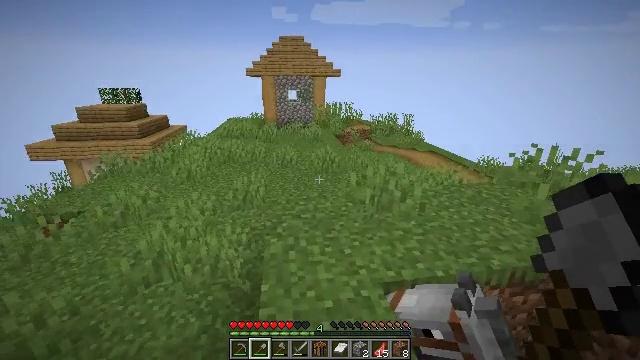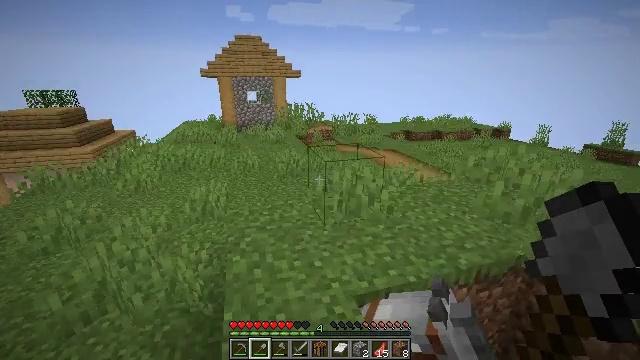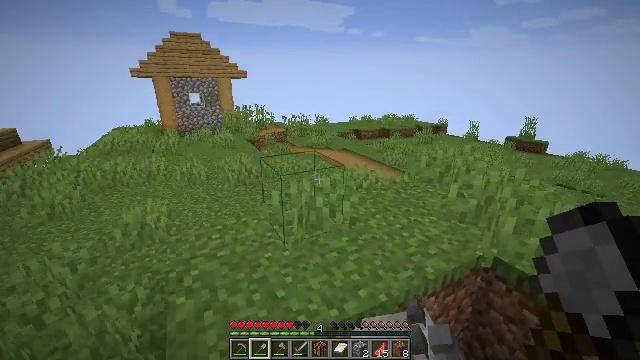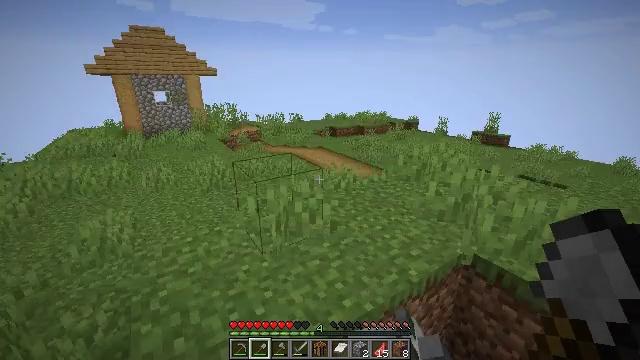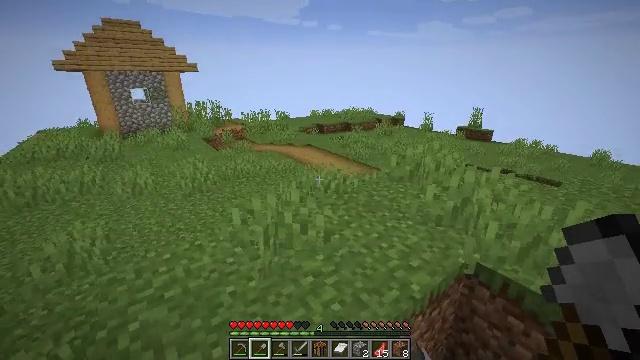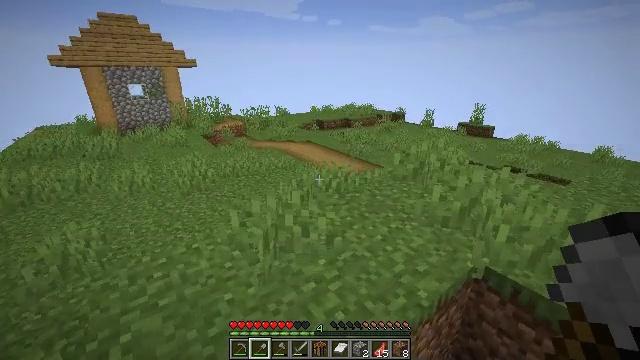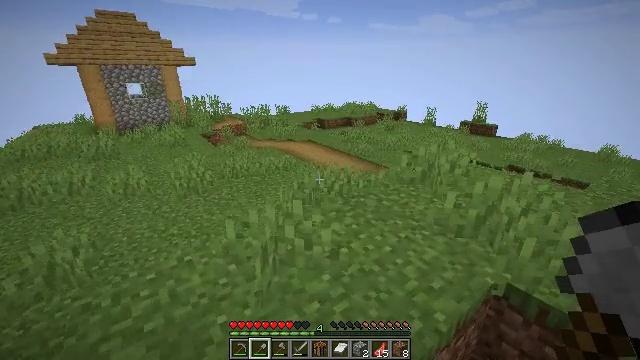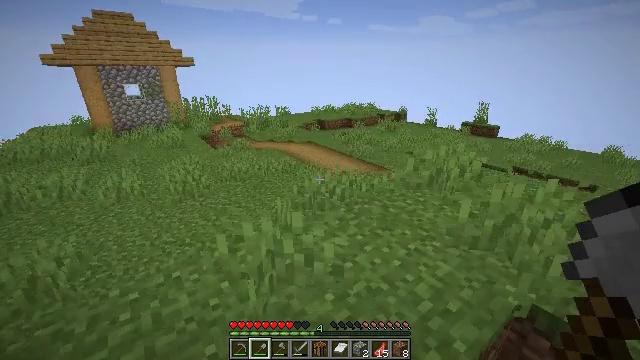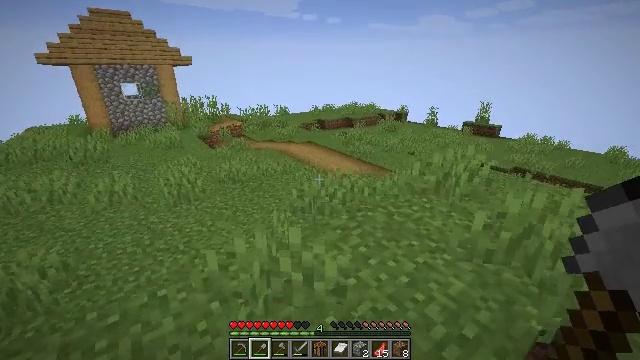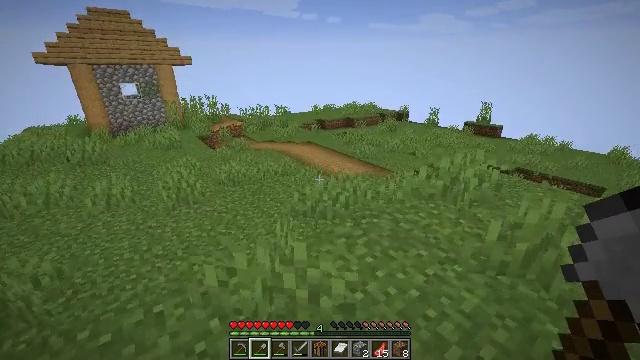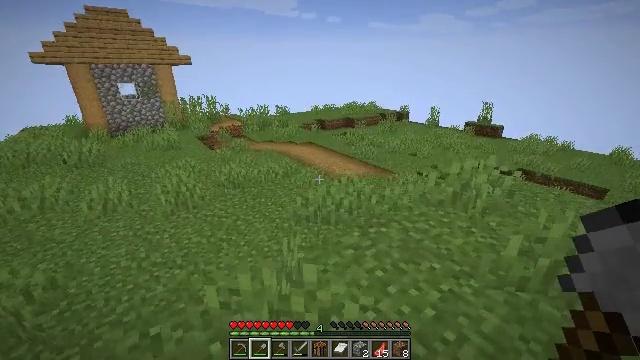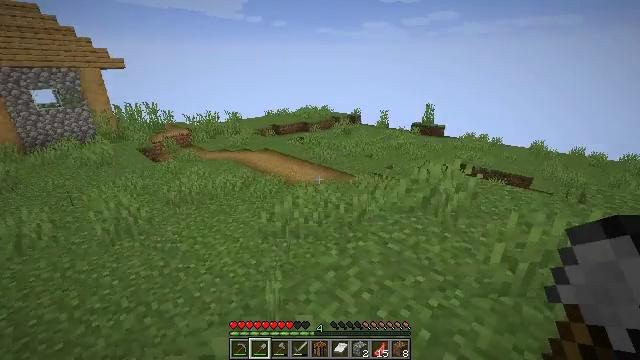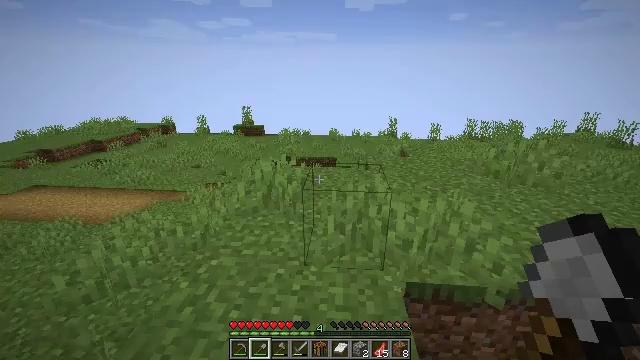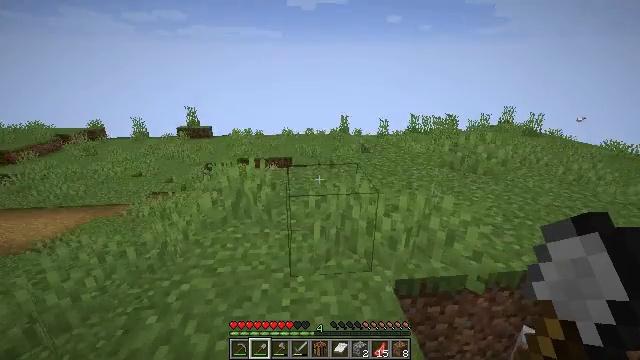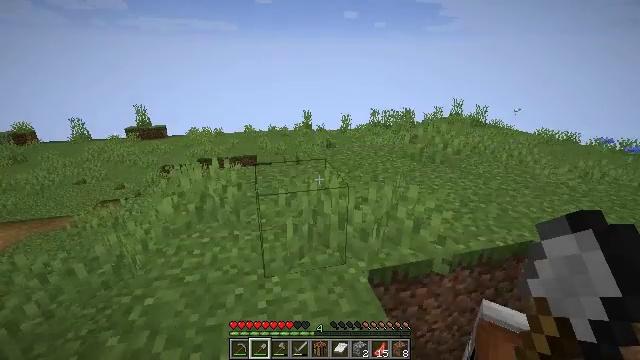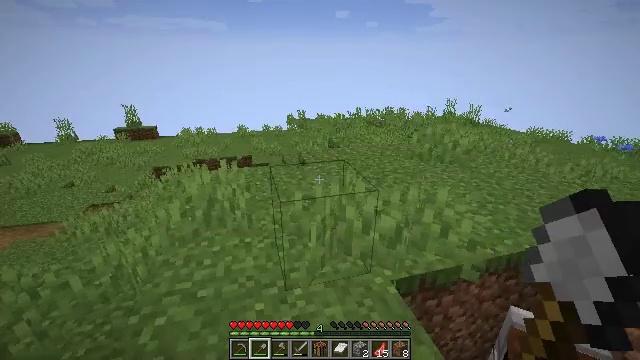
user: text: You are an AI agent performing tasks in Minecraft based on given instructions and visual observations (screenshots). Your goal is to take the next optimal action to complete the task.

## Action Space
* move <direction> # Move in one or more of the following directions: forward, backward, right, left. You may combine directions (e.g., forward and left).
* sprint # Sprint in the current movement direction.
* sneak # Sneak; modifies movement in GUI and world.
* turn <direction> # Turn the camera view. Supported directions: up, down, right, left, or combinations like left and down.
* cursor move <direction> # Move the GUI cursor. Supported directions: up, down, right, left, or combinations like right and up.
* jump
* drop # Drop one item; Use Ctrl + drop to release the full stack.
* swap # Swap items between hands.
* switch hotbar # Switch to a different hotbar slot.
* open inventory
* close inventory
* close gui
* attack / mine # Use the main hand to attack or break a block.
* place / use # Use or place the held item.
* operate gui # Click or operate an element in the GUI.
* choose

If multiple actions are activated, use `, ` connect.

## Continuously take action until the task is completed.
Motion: motion action
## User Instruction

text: Harvest beetroots from the farm.
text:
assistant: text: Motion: move forward, turn right, attack / mine
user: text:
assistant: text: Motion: move forward, turn right, attack / mine
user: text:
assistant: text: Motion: move forward, turn right, attack / mine
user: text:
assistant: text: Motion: move forward, turn right, attack / mine
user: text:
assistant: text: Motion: move forward, attack / mine
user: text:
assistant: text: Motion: move forward, attack / mine
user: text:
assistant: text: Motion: move forward, attack / mine
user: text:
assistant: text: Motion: move forward, attack / mine
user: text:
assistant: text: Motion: move forward and move left, attack / mine
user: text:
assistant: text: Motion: move forward and move left, attack / mine
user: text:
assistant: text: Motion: move forward and move left, turn right, attack / mine
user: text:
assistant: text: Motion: move forward and move left, turn right, attack / mine
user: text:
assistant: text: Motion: move forward and move left, turn right, attack / mine
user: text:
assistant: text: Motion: move forward and move left, turn right, attack / mine
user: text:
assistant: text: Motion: move forward and move left, turn right, attack / mine
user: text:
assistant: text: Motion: move forward and move left, attack / mine
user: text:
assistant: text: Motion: move forward and move left, attack / mine
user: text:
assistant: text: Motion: move forward, attack / mine
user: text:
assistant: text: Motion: move forward, attack / mine
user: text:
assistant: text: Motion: move forward, attack / mine
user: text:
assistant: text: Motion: move forward, attack / mine
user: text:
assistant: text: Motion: move forward, attack / mine
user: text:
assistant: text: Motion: move forward, attack / mine
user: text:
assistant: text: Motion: move forward, attack / mine
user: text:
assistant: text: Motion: move forward, attack / mine
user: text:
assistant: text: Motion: move forward, attack / mine
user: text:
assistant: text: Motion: move forward, turn left, attack / mine
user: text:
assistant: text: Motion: move forward, turn left, attack / mine
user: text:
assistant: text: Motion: move forward, turn left, attack / mine
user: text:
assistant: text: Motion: move forward, turn left, attack / mine